Field crop: maize
Growth stage: 2
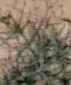
Species: salsola